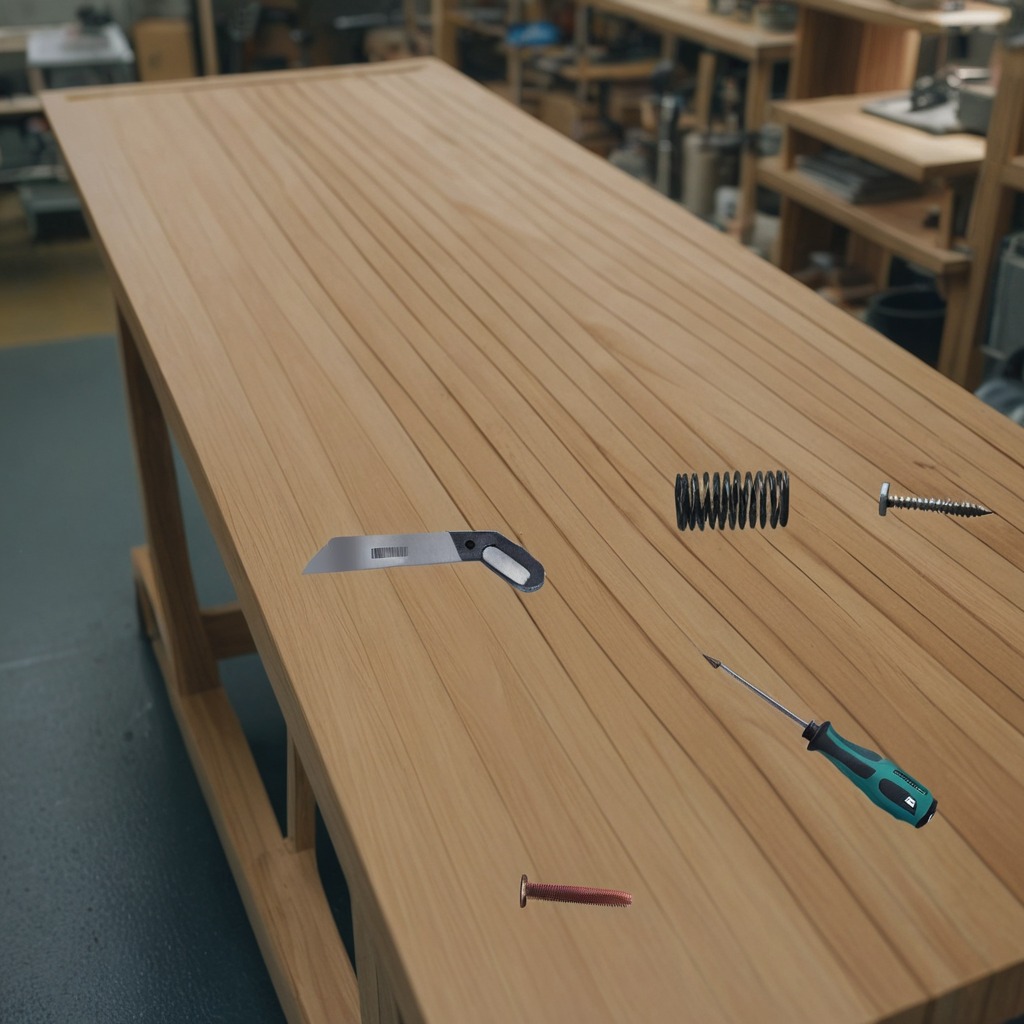
A metal machine screw, an iron nail, a coiled metal spring, a handheld metal saw, and a screwdriver are lying on the workbench inside a coastal fishing gear workshop.